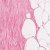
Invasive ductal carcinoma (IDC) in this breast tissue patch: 0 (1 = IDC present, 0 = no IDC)